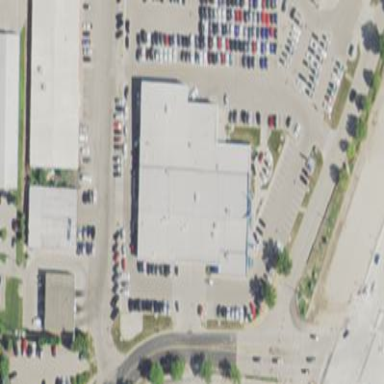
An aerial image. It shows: Commercial building with car shop.